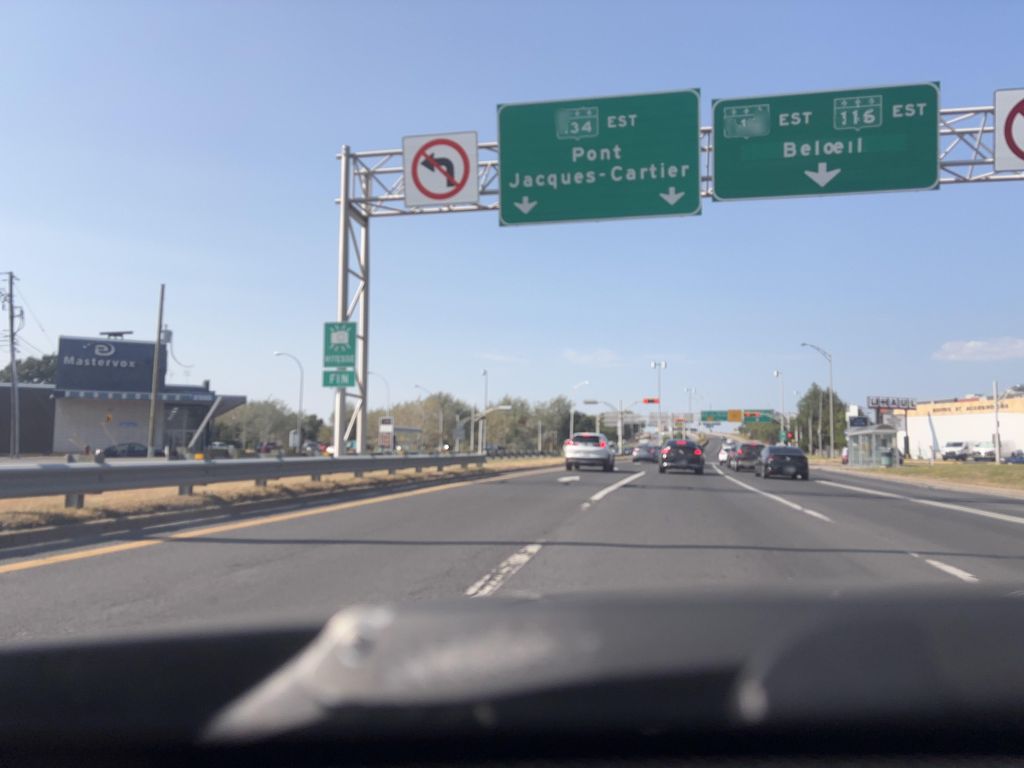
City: montreal